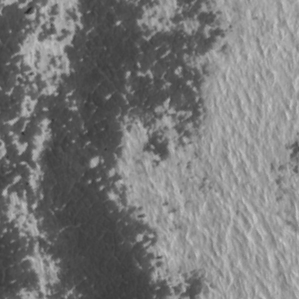
Label: frost